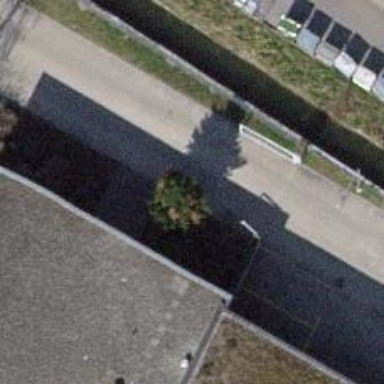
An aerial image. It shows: Wall barrier.